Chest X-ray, AP view. Patient: 40 years old, sex F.
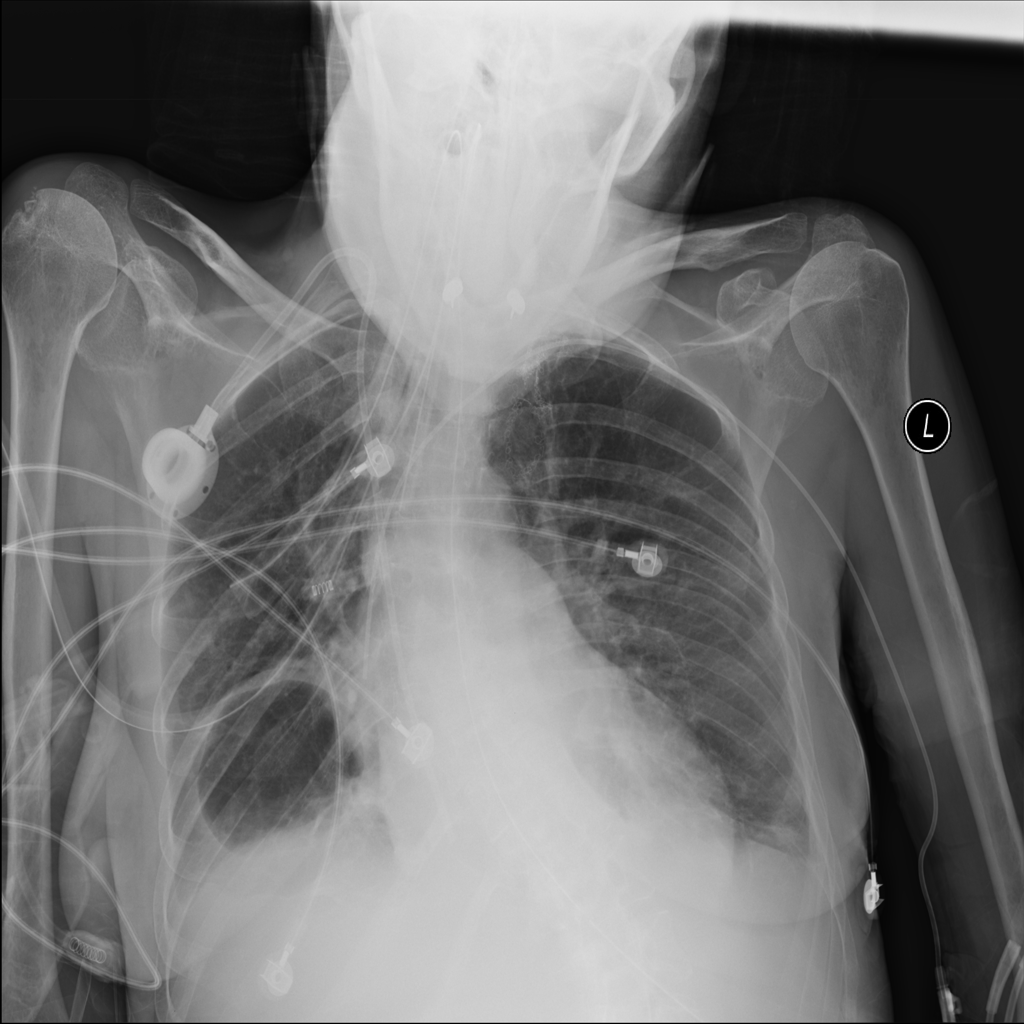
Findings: Atelectasis